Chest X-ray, AP view. Patient: 37 years old, sex M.
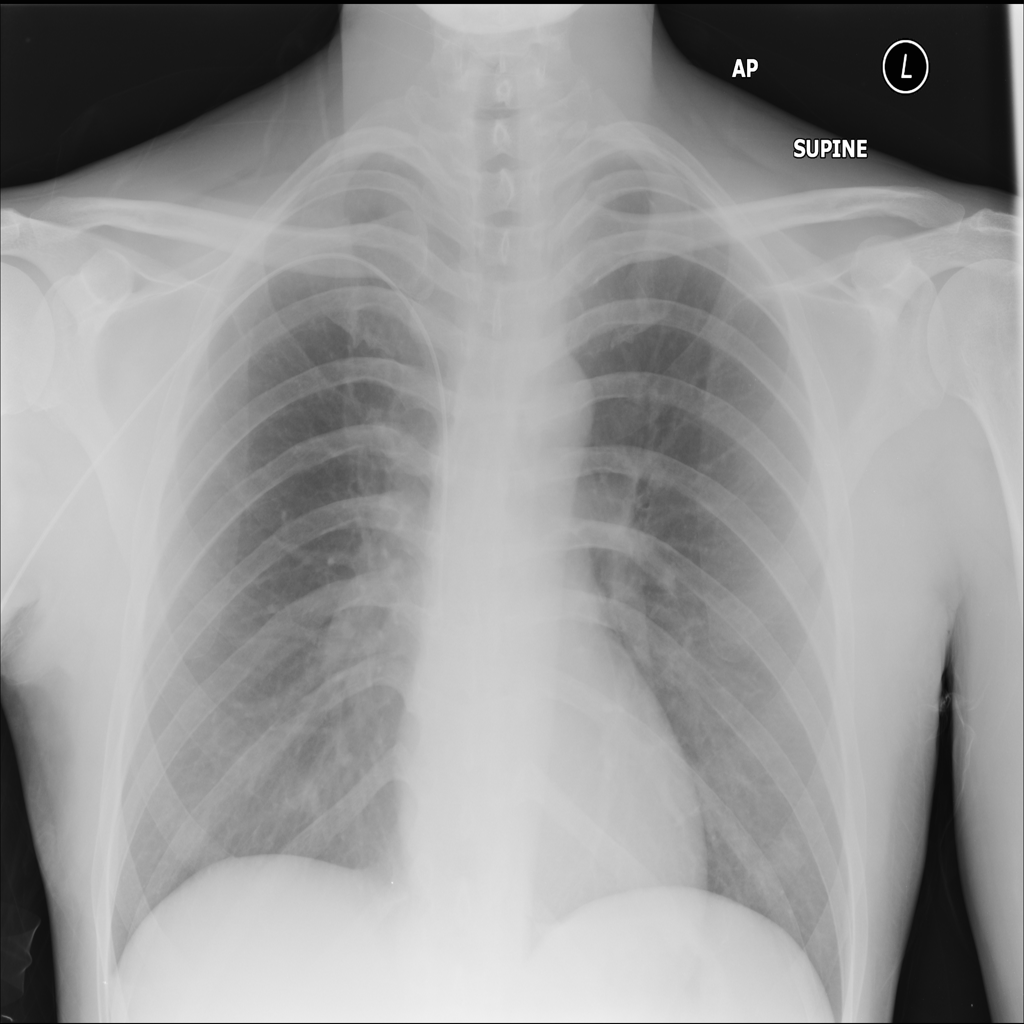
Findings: No Finding